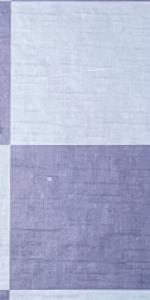
Label: Empty